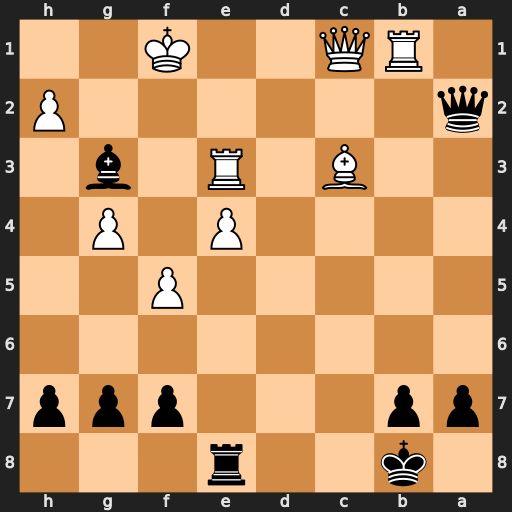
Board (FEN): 1k2r3/pp3ppp/8/5P2/4P1P1/2B1R1b1/q6P/1RQ2K2
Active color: b
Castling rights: -
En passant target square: -
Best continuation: Qf2#